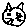
Label: cat